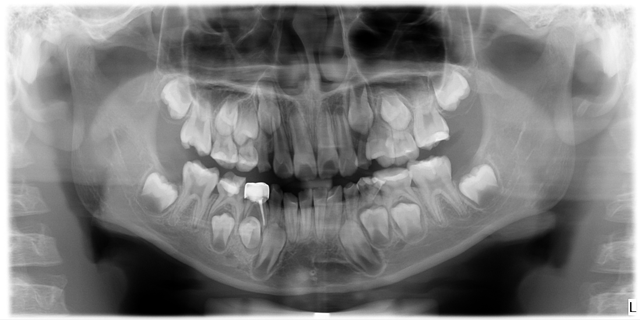
child